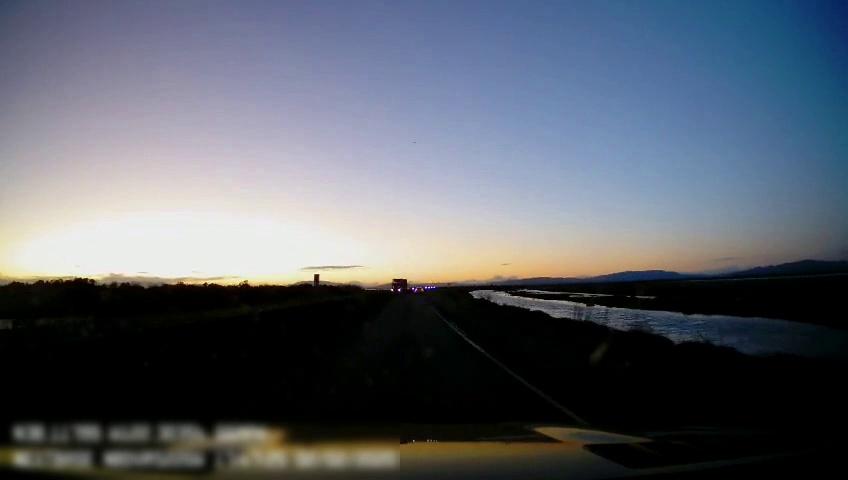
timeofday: Dusk/Dawn/Twilight
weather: Sunny
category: Drivable Space
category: Vehicles | Truck
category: Vehicles | Car
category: Lanes | Current Lane
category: Lanes | Current Lane